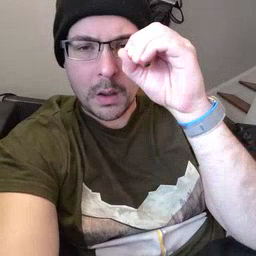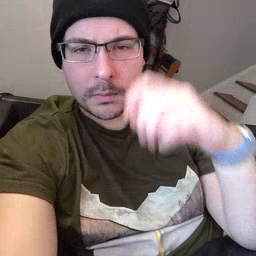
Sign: owl